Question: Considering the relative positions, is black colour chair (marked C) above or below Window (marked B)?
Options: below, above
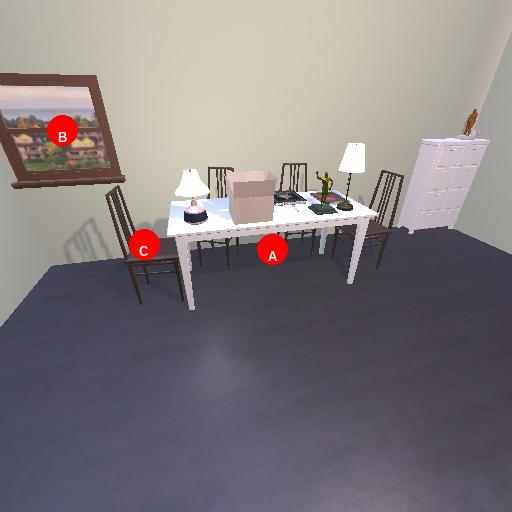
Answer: below